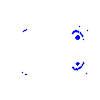
Particle: pion